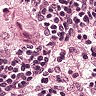
Metastatic tissue present: yes